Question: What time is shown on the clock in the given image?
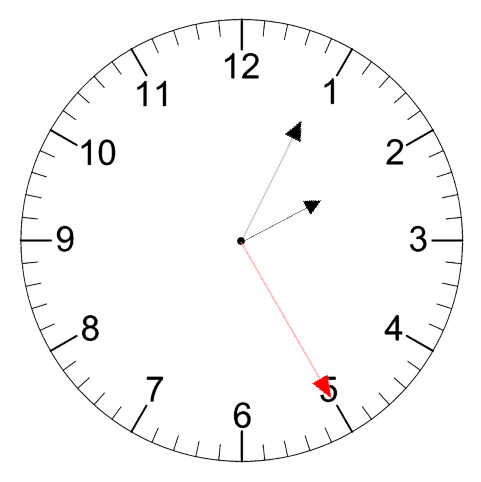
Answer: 02:04:25